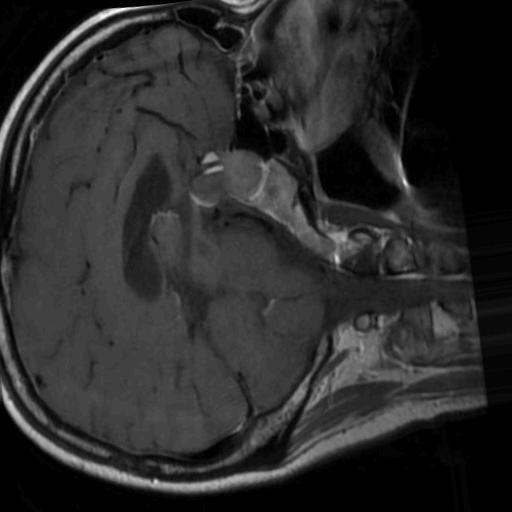
Label: brain_tumor